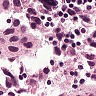
Metastatic tissue present: yes